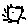
Label: sun